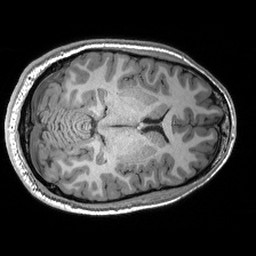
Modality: T1w
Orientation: axial
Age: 27
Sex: male
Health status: healthy
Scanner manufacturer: siemens
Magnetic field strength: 3 T
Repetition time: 2.53 s
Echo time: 0.00288 s